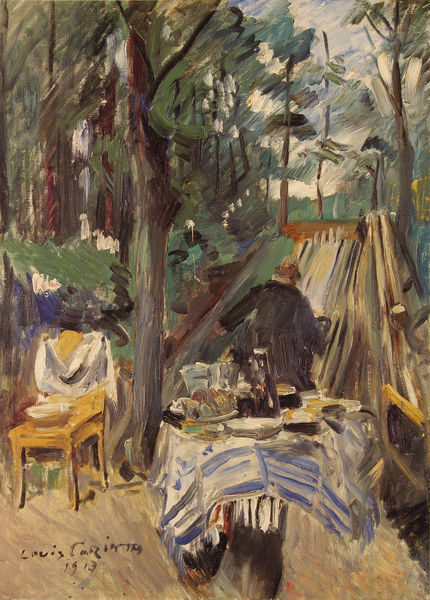
Titel: Die Kegelbahn
Künstler: Lovis Corinth
Standort: Hannover
Institution: Niedersächsisches Landesmuseum Hannover
Schlagwörter: baum, blau, gemälde, himmel, laub, mann, schatten, weiß, baumstämme, bäume, gelb, grün, impressionismus, landschaft, ocker, sand, äste, braun, bunt, frau, glas, grau, hut, licht, orange, rücken, schwarz, stuhl, szene, tisch, gras, tuch, weg, beige, malerei, flasche, flaschen, gläser, hemd, mütze, trinken, diener, kleidung, mensch, schale, schüssel, tablett, teller, bild, herr, signatur, tischdecke, tischtuch, öl, ast, baumstamm, erde, natur, stamm, pastos, boden, figur, fransen, gold, mantel, sessel, stoff, stoffe, tücher, decke, wald, genre, beine, bein, rückenansicht, sommer, abstrakt, modern, weis, picknick, kies, stämme, essen, duktus, maler, ölfarben, impression, corinth, lovis, lovis corinth, unterschrift, draußen, lichtung, geschirr, kunst, mahlzeit, farbauftrag, pinselstrich, gedeckt, stuhlbeine, dickicht, gehend, wäldchen, frühstück, zeltlager, farbigkeit, zelt, lager, waschschüssel, waöd, picknik, abstrackt, exprssionismus, louis, deutscher impressionismus, warme töne, tischdeck, kegelbahn, i,pressionismus, haemd, jemd, pinselstrich duktus, pniselstrich, sand7, ziegeuner, 1913, fransentischtuch